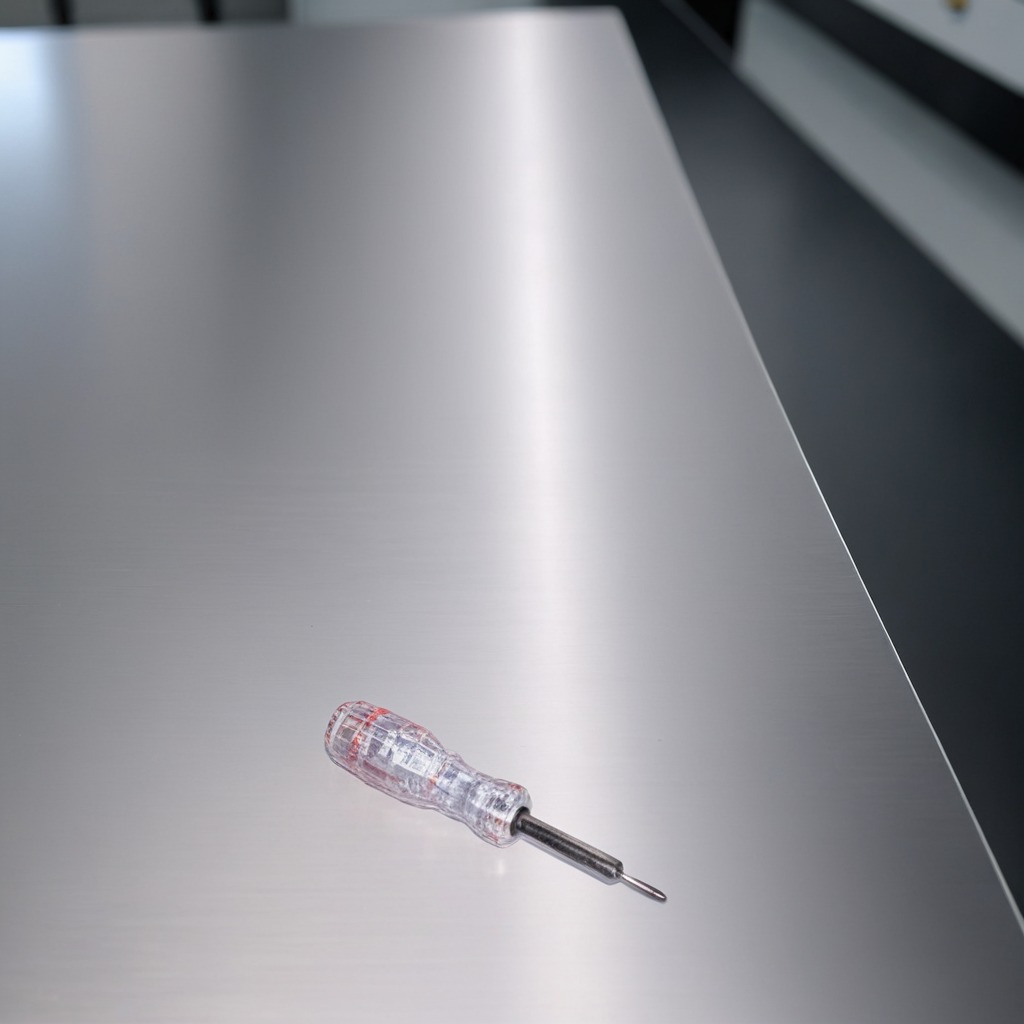
A screwdriver is lying on a stainless steel table in a high-end prototyping lab.